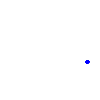
Particle: pion